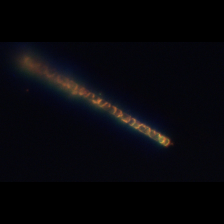
Taxon: Skeletonema
Group: Diatoms